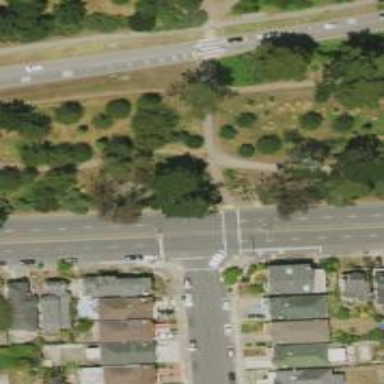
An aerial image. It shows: Marked footway with asphalt surface. The crossing includes pedestrian island.